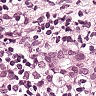
Metastatic tissue present: yes